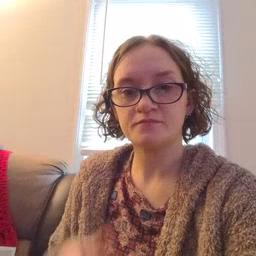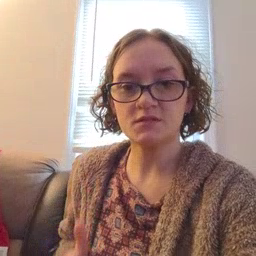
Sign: beside